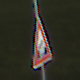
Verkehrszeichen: BeweglicheBruecke
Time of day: MorningAfternoon
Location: Outdoor (Nature)
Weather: Clear
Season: NotSpecified
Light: Natural